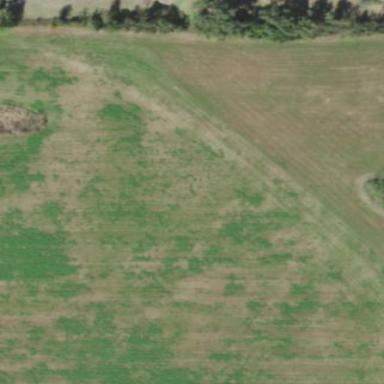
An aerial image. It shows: Farmland with grass as the main crop.